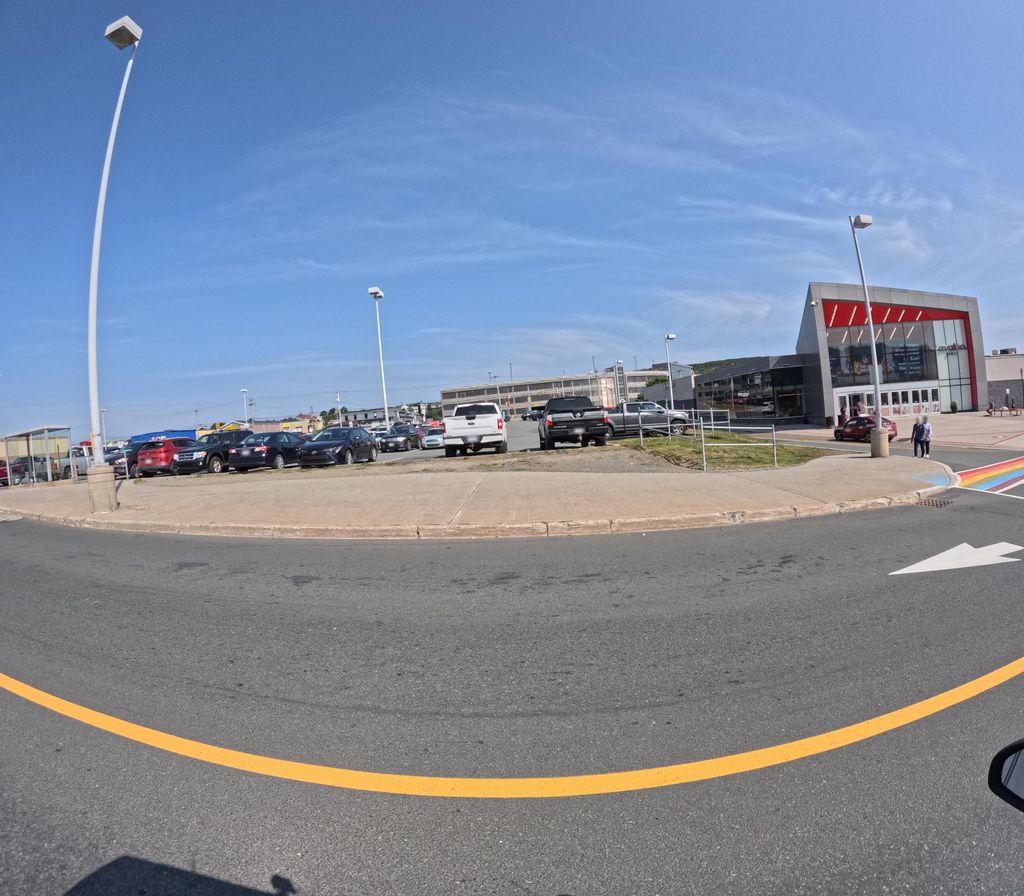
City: st_johns